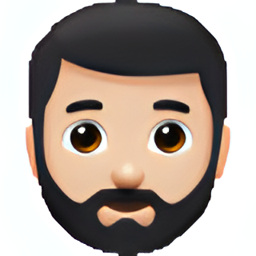
Name: bearded person
Emoji: 🧔🏻
Group: People & Body
Sub-group: person